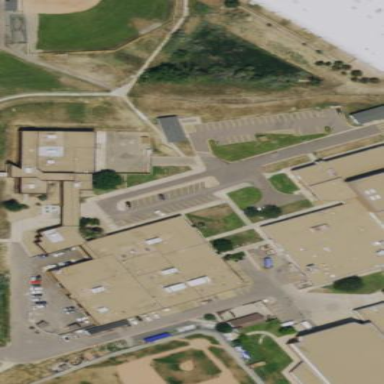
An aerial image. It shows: School building.